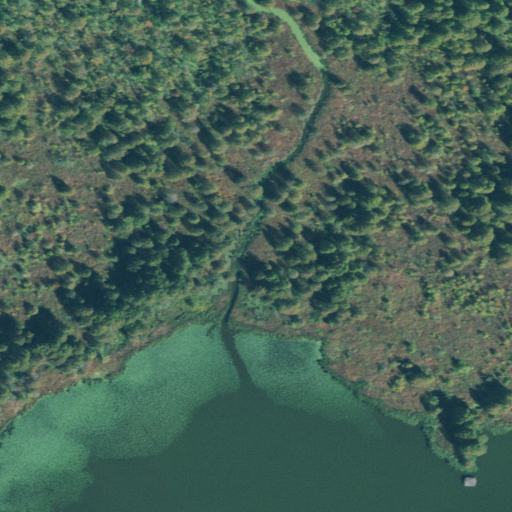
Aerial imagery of island in Tennessee named Rat Island containing woody wetlands, open water, and herbaceous wetlands